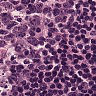
Metastatic tissue present: no